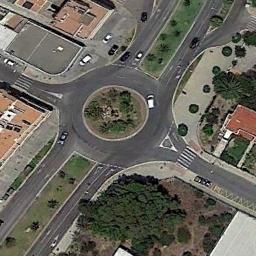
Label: roundabout